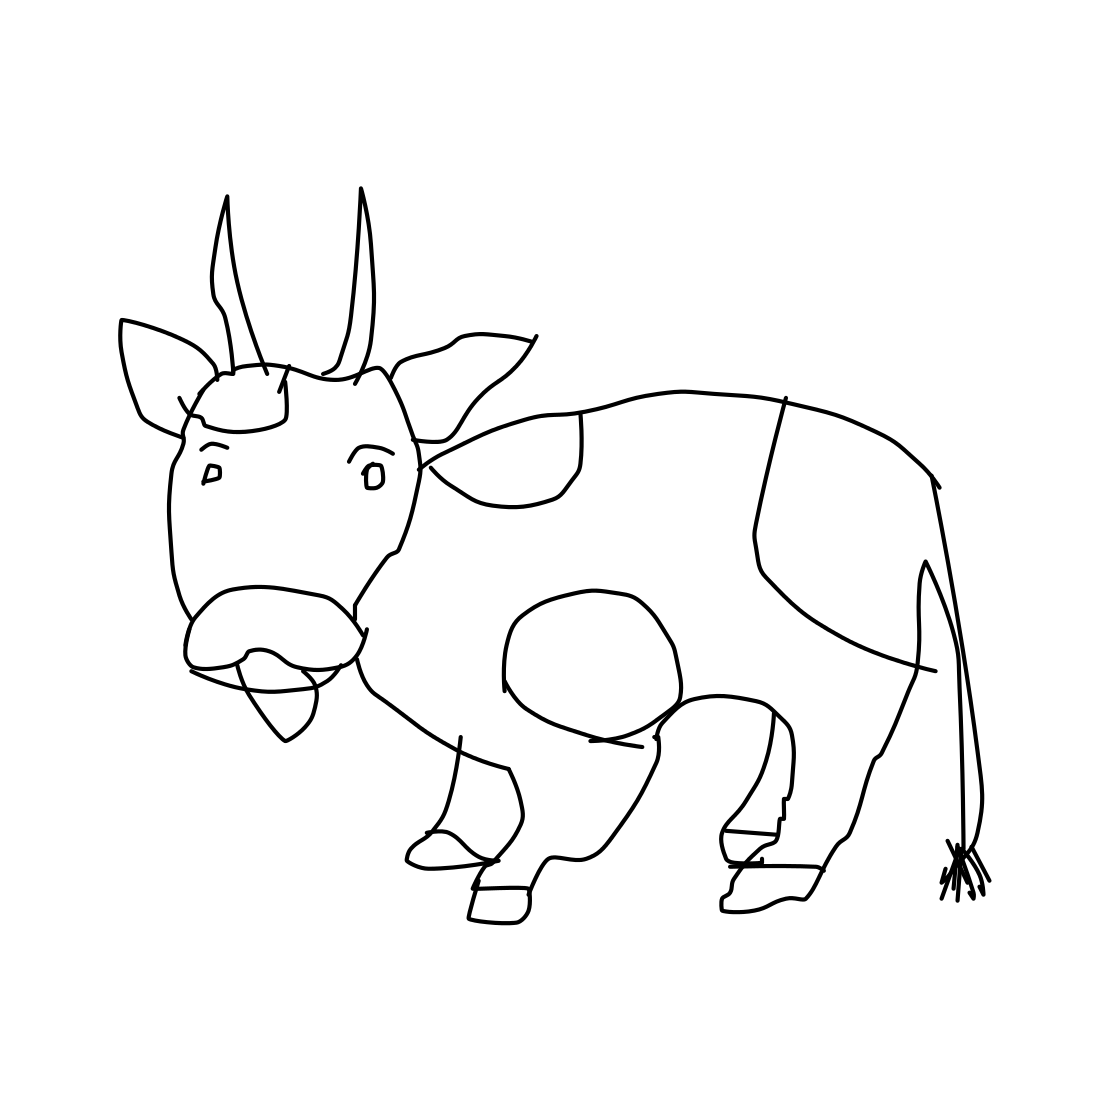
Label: cow